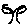
Label: tree